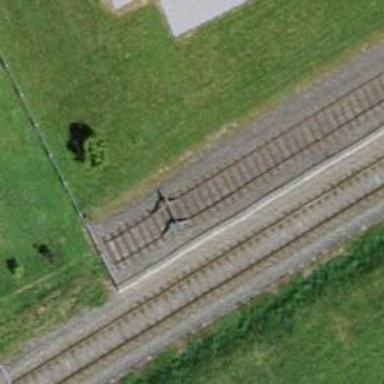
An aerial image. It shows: Railway buffer stop.